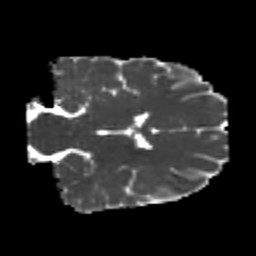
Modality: MD
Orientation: coronal
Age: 21
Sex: male
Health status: healthy
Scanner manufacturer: philips
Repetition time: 7.386 s
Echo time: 0.08599 s